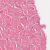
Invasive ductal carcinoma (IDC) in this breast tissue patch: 0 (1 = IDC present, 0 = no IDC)